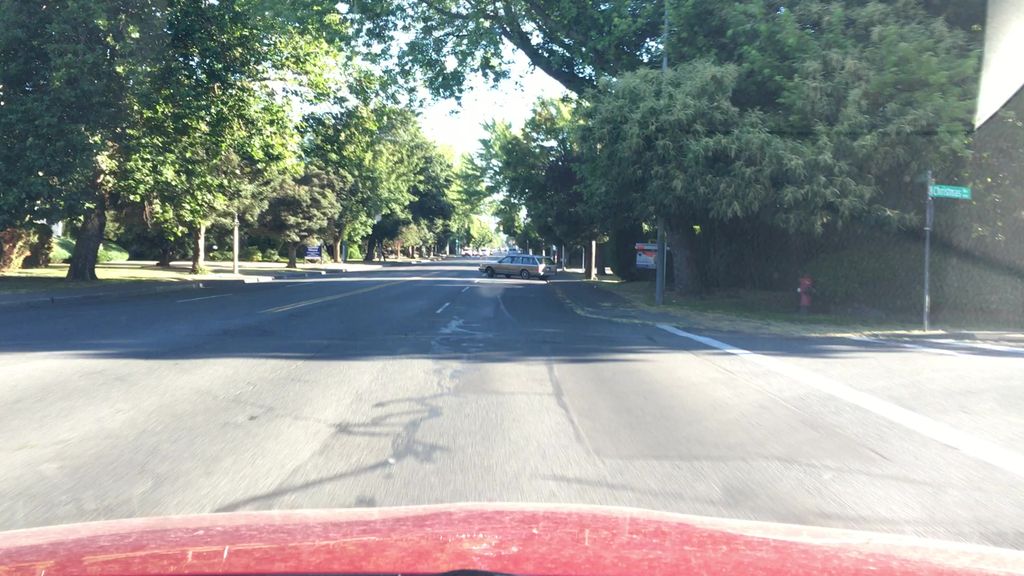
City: victoria